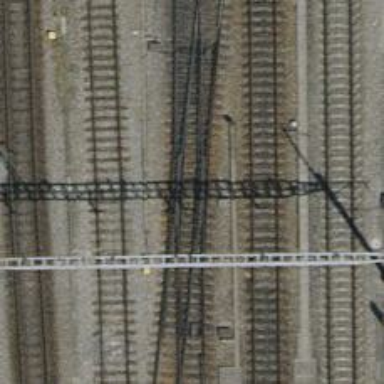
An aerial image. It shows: Single-track railway siding with electrified contact lines.